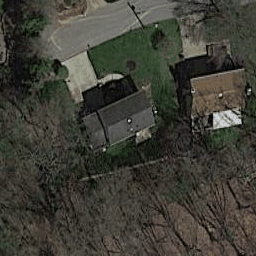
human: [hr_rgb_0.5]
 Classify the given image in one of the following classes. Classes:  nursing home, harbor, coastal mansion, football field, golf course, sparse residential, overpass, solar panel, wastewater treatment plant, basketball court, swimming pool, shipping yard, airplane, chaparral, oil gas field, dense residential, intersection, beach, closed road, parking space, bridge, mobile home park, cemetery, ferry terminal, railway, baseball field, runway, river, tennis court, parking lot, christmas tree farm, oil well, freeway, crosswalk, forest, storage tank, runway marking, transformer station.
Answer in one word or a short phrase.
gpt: sparse residential